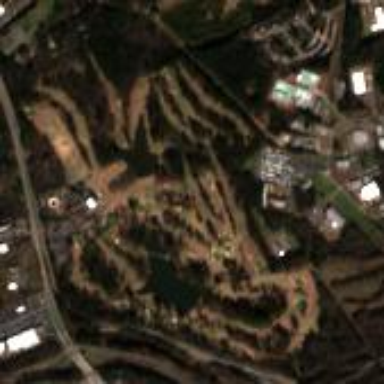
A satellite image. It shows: Golf course surrounded by greenery.